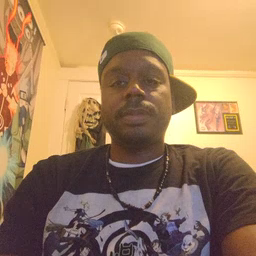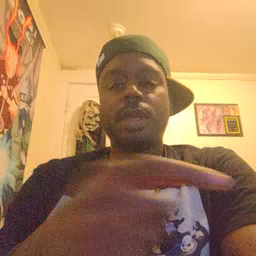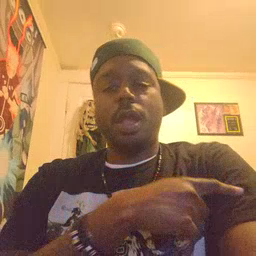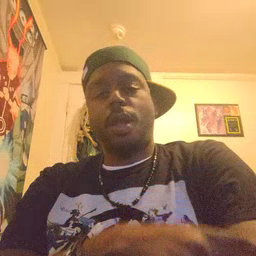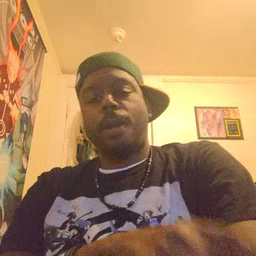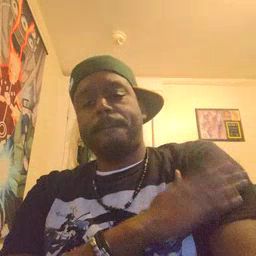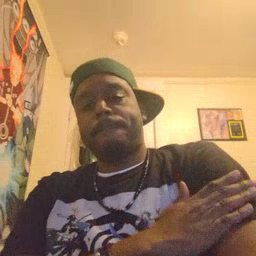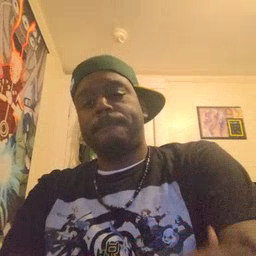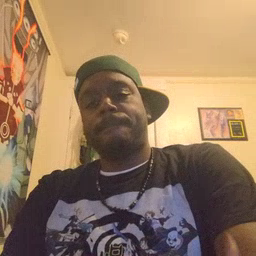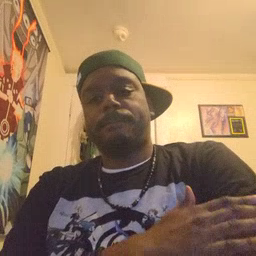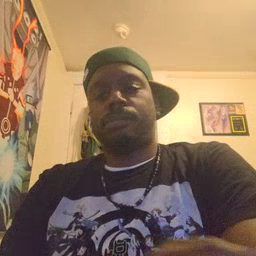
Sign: arm